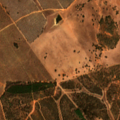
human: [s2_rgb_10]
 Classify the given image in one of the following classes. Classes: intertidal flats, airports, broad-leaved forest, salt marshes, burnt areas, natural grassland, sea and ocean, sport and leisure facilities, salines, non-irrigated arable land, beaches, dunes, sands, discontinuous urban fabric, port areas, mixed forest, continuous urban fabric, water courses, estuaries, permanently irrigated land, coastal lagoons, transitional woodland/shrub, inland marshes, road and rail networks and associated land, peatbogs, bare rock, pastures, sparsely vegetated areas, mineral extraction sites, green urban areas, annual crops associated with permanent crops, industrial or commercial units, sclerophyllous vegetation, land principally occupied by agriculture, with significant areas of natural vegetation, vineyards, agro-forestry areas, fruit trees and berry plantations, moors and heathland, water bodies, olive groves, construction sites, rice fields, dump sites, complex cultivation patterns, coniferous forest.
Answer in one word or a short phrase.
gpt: non-irrigated arable land, agro-forestry areas, broad-leaved forest, transitional woodland/shrub